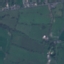
Land use / land cover: Pasture